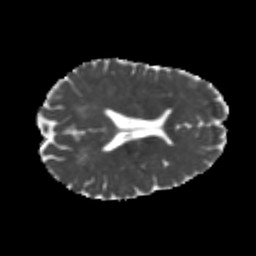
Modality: MD
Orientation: axial
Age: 24
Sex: female
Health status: healthy
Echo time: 0.074 s